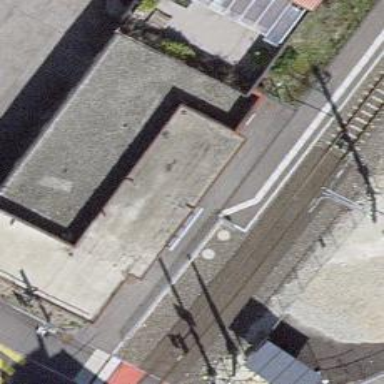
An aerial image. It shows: Railway halt.